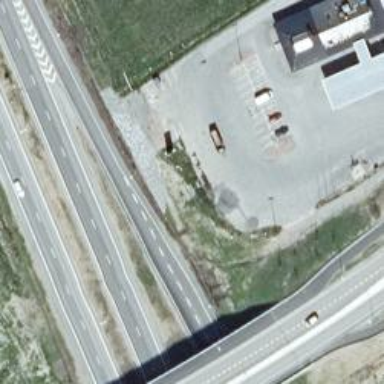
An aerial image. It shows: Trunk link highway with tertiary functional class.